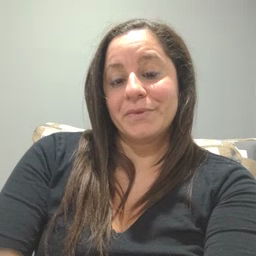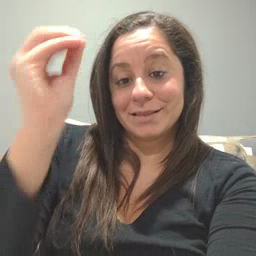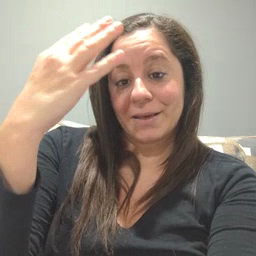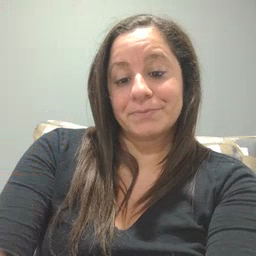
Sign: sun